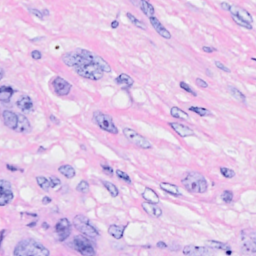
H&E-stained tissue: Breast